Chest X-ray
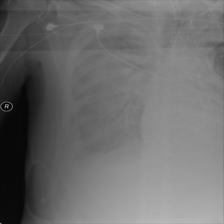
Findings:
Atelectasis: negative
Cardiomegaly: negative
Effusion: negative
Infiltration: negative
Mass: negative
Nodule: negative
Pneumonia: negative
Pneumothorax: negative
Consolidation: negative
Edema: negative
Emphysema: negative
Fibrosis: negative
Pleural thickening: negative
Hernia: negative